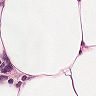
Metastatic tissue present: no